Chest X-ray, PA view. Patient: 21 years old, sex F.
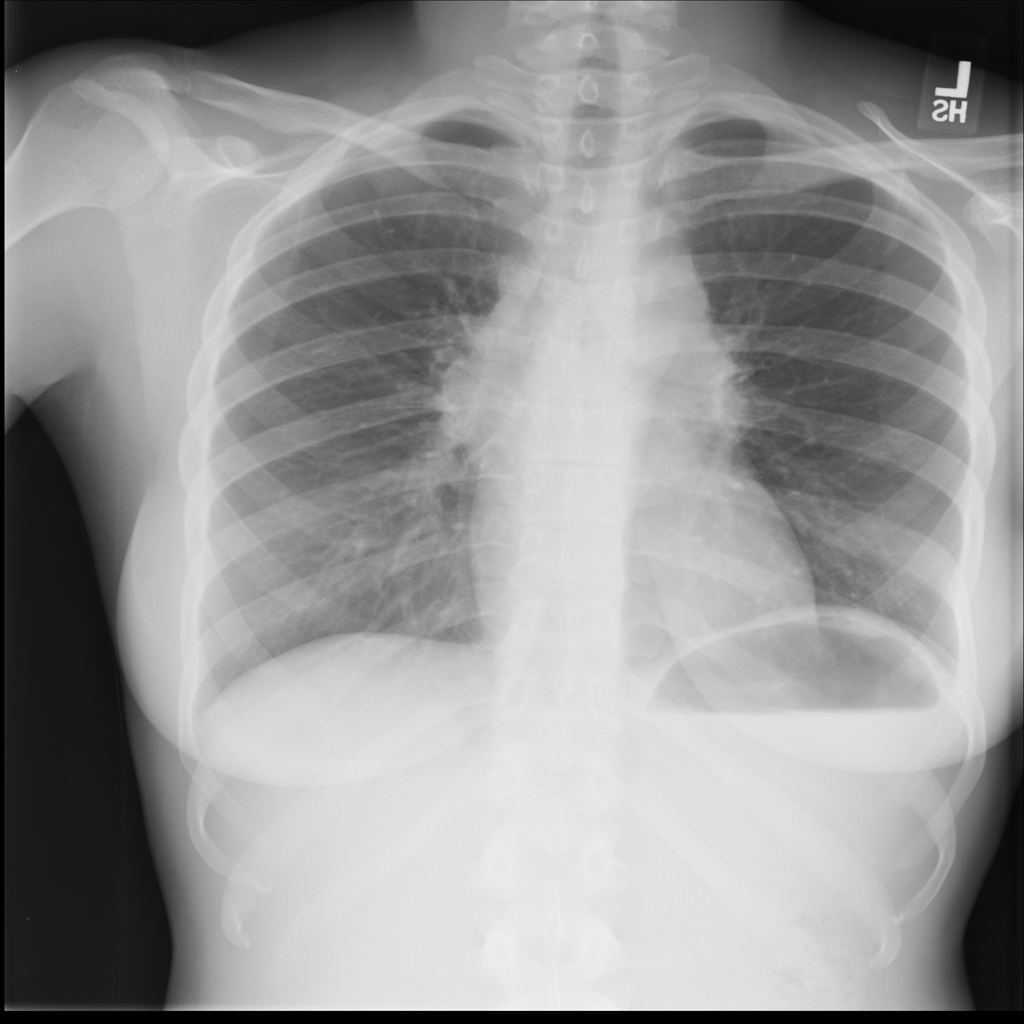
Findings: No Finding